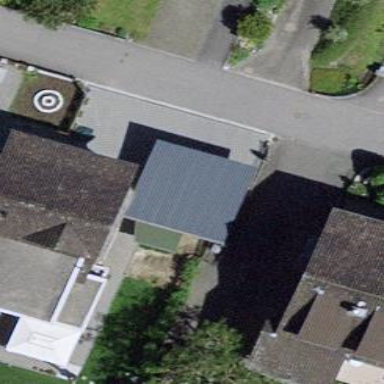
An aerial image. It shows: Carport structure.